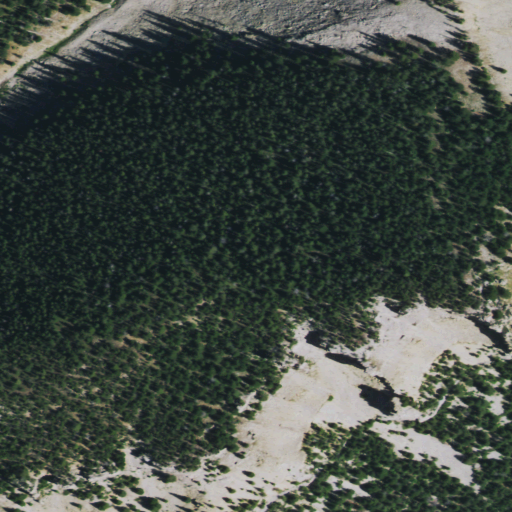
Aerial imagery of mountain in Wyoming named Leaky Mountain containing evergreen forest, shrub, and grassland